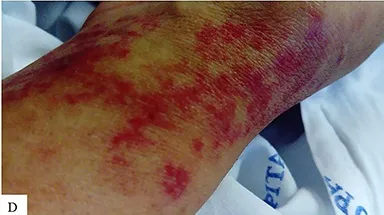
D, Painful purplish macules can be seen, suggesting vasculitis.
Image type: medical_photograph (skin_photograph)